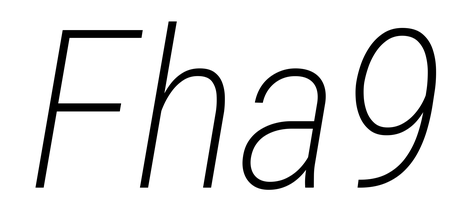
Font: Roboto-Italic_Condensed_ExtraLight_Italic